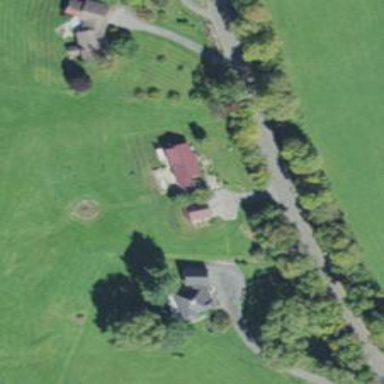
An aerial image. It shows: Simple and straightforward house.